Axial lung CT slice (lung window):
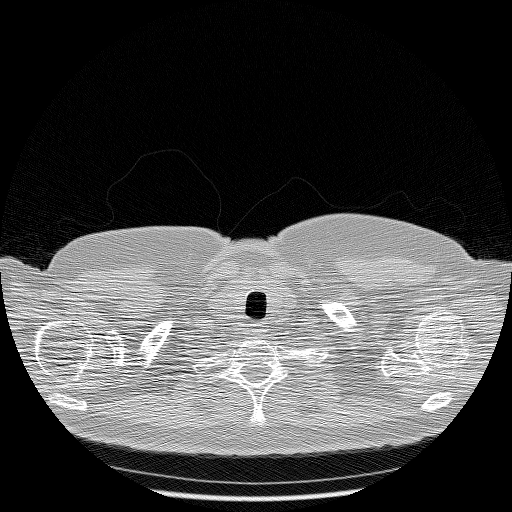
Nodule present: no